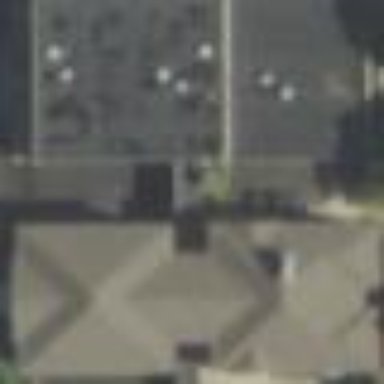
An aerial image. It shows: School building.